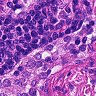
Metastatic tissue present: no